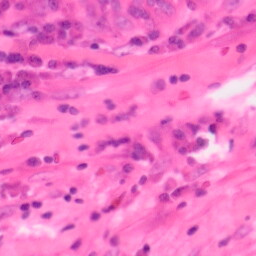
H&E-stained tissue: Colon